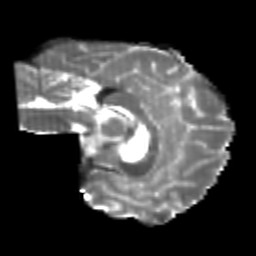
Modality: T2w
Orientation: sagittal
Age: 21
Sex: male
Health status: healthy
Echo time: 0.074 s